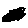
Label: sun